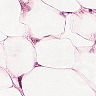
Metastatic tissue present: yes